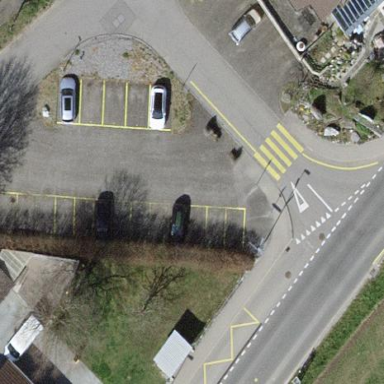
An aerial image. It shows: Parking area with surface.